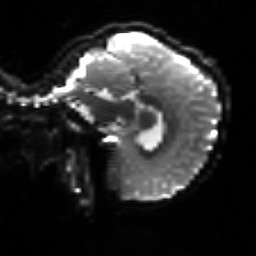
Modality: sbref
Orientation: sagittal
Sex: male
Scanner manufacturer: siemens
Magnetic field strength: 3 T
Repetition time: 5 s
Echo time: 0.071 s